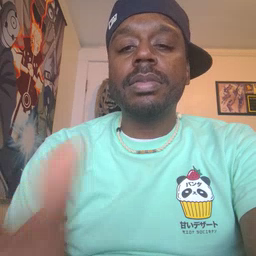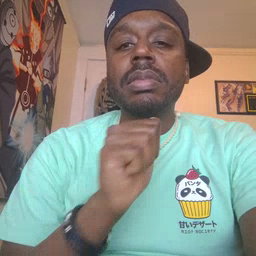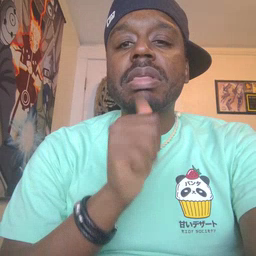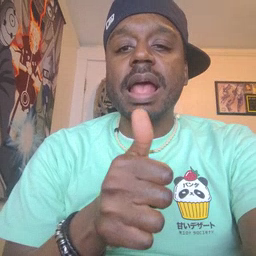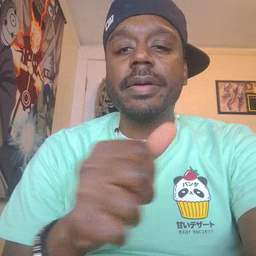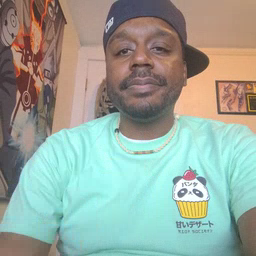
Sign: not